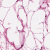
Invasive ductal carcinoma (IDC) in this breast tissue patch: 0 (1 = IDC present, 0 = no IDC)